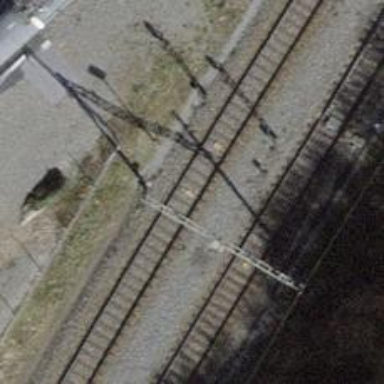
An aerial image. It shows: Rail siding with electrified contact lines for trains.